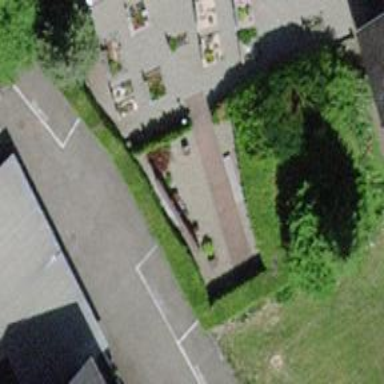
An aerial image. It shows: Brown bench in the vicinity.